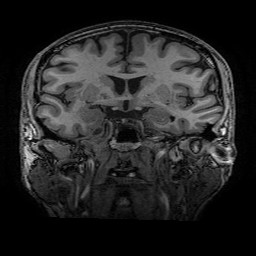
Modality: T1w
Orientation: sagittal
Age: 60
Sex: male
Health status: healthy
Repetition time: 2.53 s
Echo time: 0.0034 s